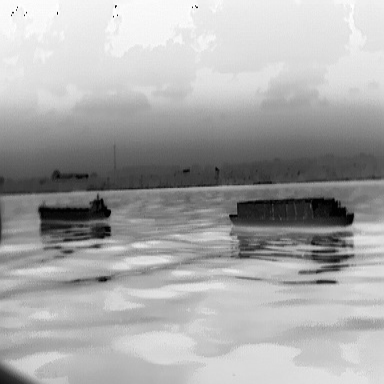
There is a fishing_boat in the infrared image.